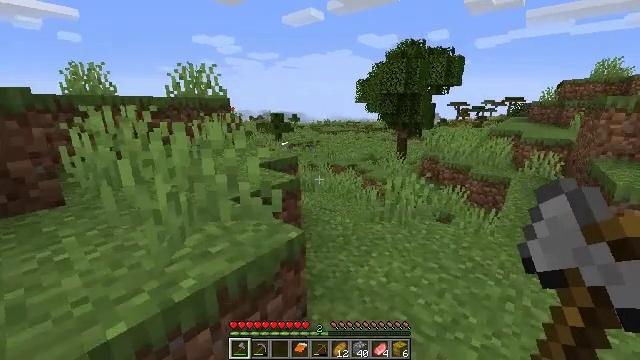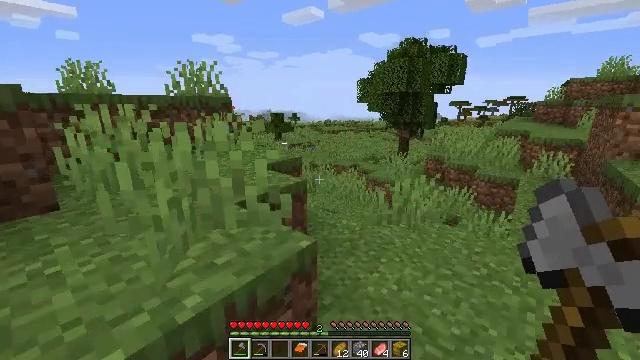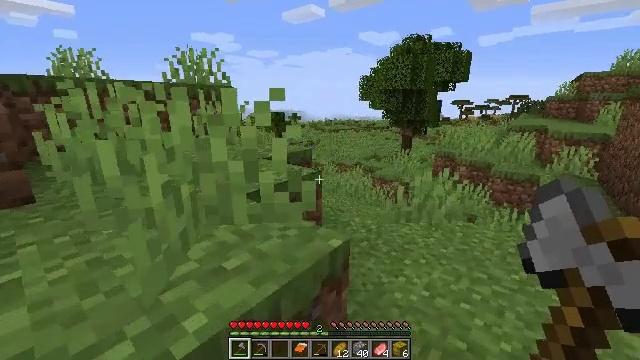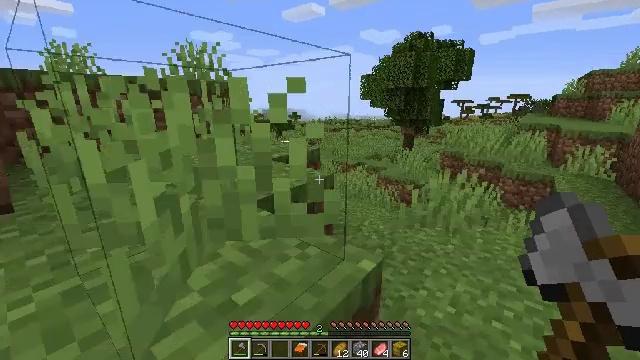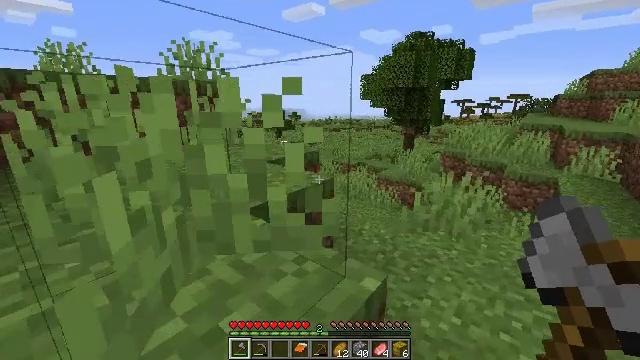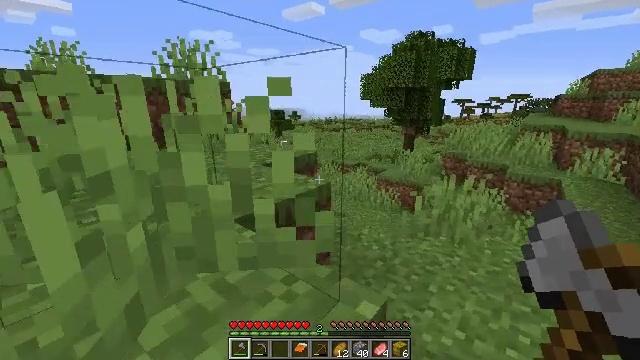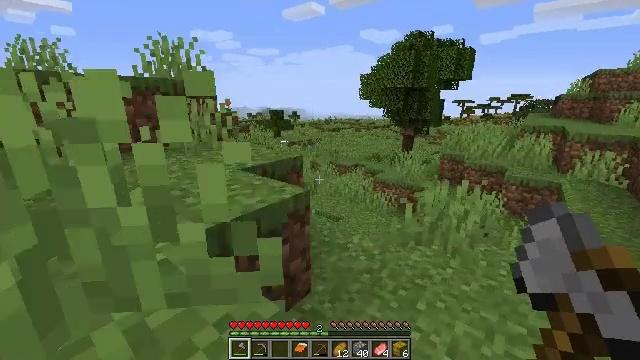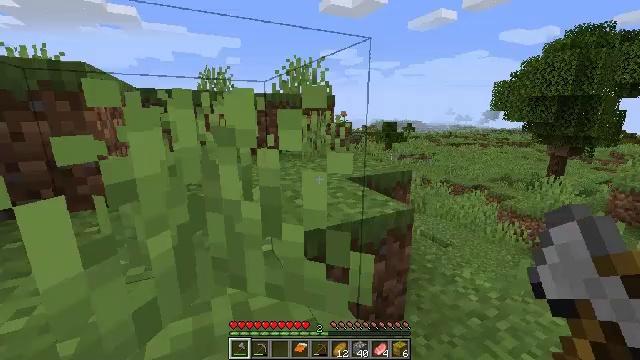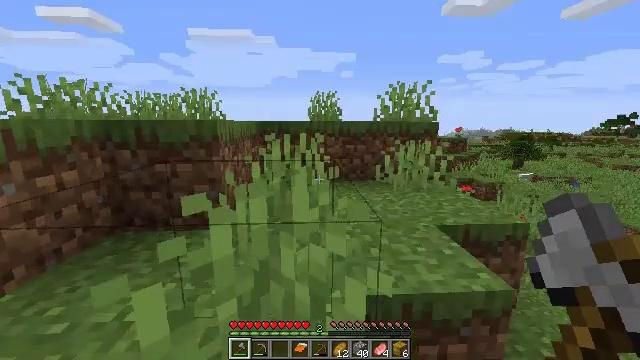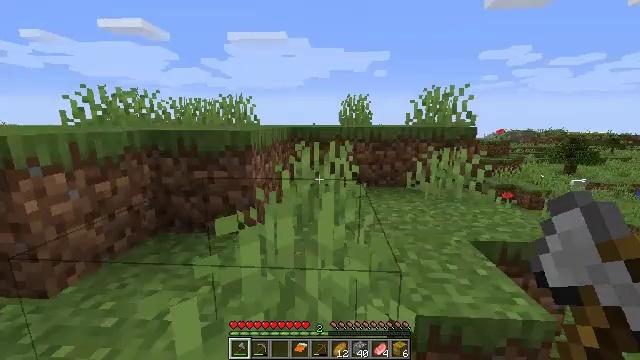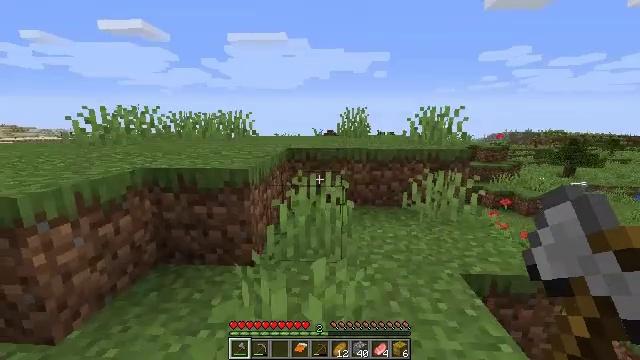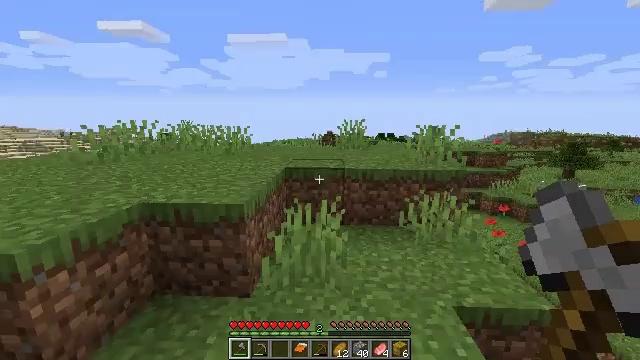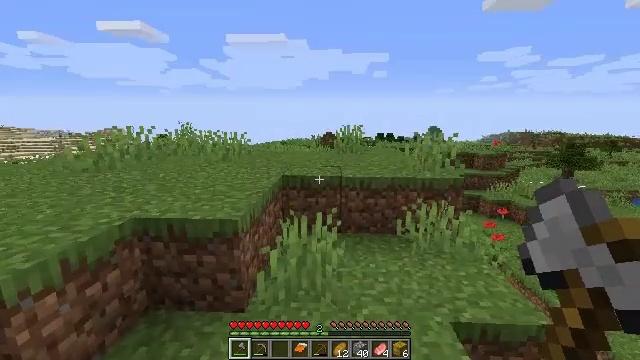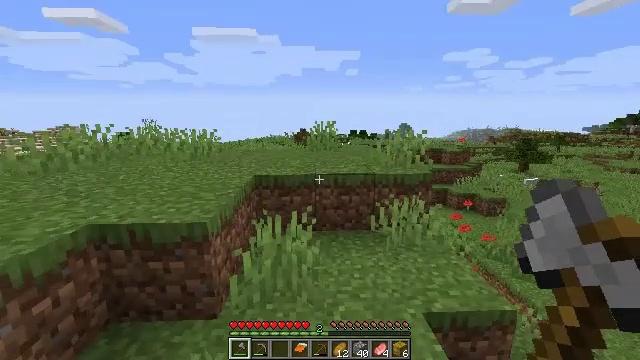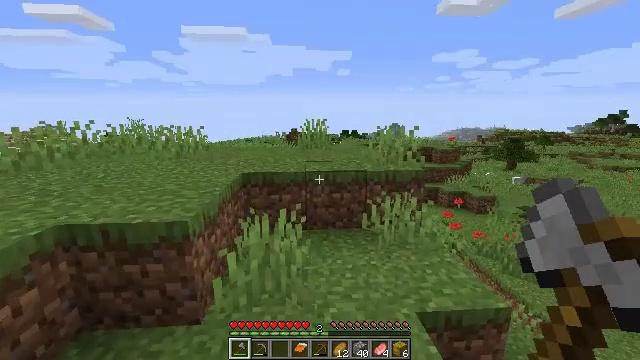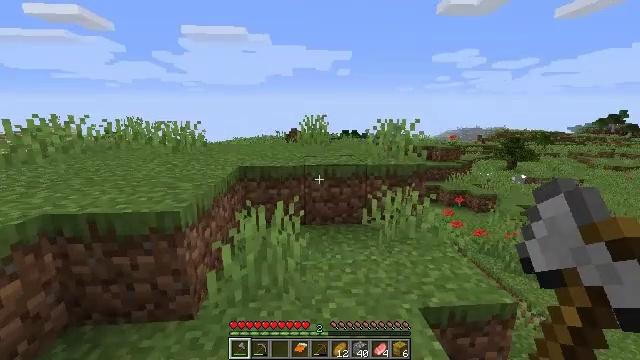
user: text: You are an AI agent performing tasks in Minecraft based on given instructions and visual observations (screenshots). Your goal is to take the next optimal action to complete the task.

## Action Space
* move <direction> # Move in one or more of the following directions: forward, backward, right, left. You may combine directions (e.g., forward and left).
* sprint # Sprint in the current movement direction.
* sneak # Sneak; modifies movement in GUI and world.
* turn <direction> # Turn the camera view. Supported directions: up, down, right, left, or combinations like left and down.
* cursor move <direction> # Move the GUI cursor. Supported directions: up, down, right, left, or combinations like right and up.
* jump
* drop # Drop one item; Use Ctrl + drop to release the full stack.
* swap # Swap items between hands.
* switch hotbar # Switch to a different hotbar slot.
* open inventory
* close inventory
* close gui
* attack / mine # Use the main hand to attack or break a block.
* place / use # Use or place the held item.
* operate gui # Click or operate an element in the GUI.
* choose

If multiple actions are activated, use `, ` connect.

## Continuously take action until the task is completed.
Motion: motion action
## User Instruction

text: Remove a grass block from the inventory.
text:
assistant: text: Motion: move forward
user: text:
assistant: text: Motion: move forward
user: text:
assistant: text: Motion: move forward
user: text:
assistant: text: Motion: move forward
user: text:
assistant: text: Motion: move forward
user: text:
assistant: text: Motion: move forward
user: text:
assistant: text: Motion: move forward, turn left and up
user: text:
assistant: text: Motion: move forward, turn left and up, jump
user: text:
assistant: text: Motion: move forward, turn left, jump
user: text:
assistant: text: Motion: move forward, jump
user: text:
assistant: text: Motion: move forward, jump
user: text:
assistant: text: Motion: move forward, jump
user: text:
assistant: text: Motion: move forward, turn right
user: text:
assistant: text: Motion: move forward, turn right
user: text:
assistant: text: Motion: move forward
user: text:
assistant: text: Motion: move forward
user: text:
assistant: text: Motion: move forward, turn left
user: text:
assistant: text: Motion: move forward, turn left and up
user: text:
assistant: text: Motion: move forward, turn left
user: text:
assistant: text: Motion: move forward, jump
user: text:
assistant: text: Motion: move forward, jump
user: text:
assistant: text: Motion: move forward, jump
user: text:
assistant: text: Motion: move forward, jump
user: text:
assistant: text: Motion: move forward, jump
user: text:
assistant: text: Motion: move forward, turn right
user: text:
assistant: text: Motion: move forward
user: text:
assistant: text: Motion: move forward
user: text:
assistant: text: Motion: move forward
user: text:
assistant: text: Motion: move forward
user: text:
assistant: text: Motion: move forward